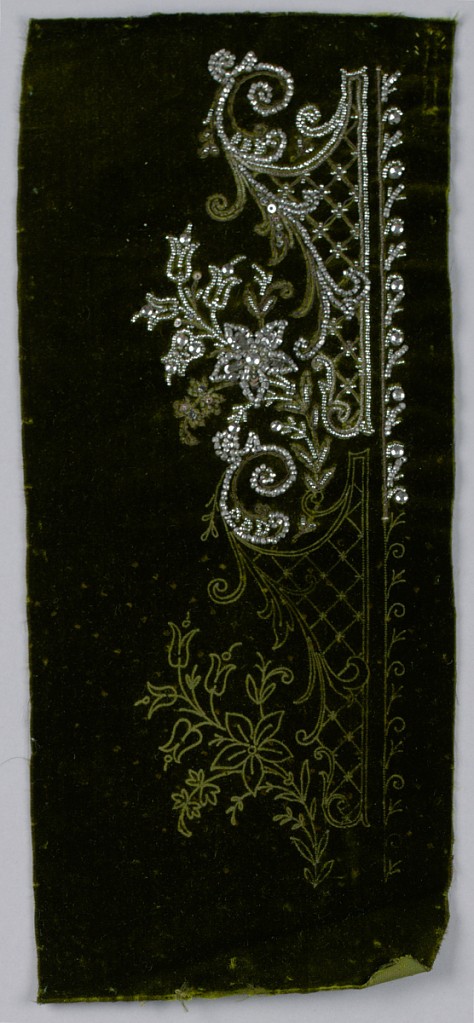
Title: Sample
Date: late 19th century
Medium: silk, steel beads Technique: embroidered on cut supplementary warp pile (velvet)
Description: Green velvet with an incomplete small scale floral embroidery design in cut steel beads.